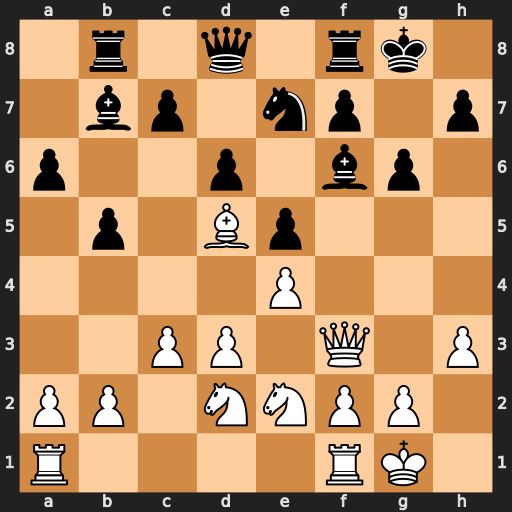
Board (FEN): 1r1q1rk1/1bp1np1p/p2p1bp1/1p1Bp3/4P3/2PP1Q1P/PP1NNPP1/R4RK1
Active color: w
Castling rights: -
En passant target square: -
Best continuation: Qxf6 Nxd5 Qxd8 Rfxd8 exd5